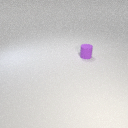
small purple rubber cylinder